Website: apple
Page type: payment
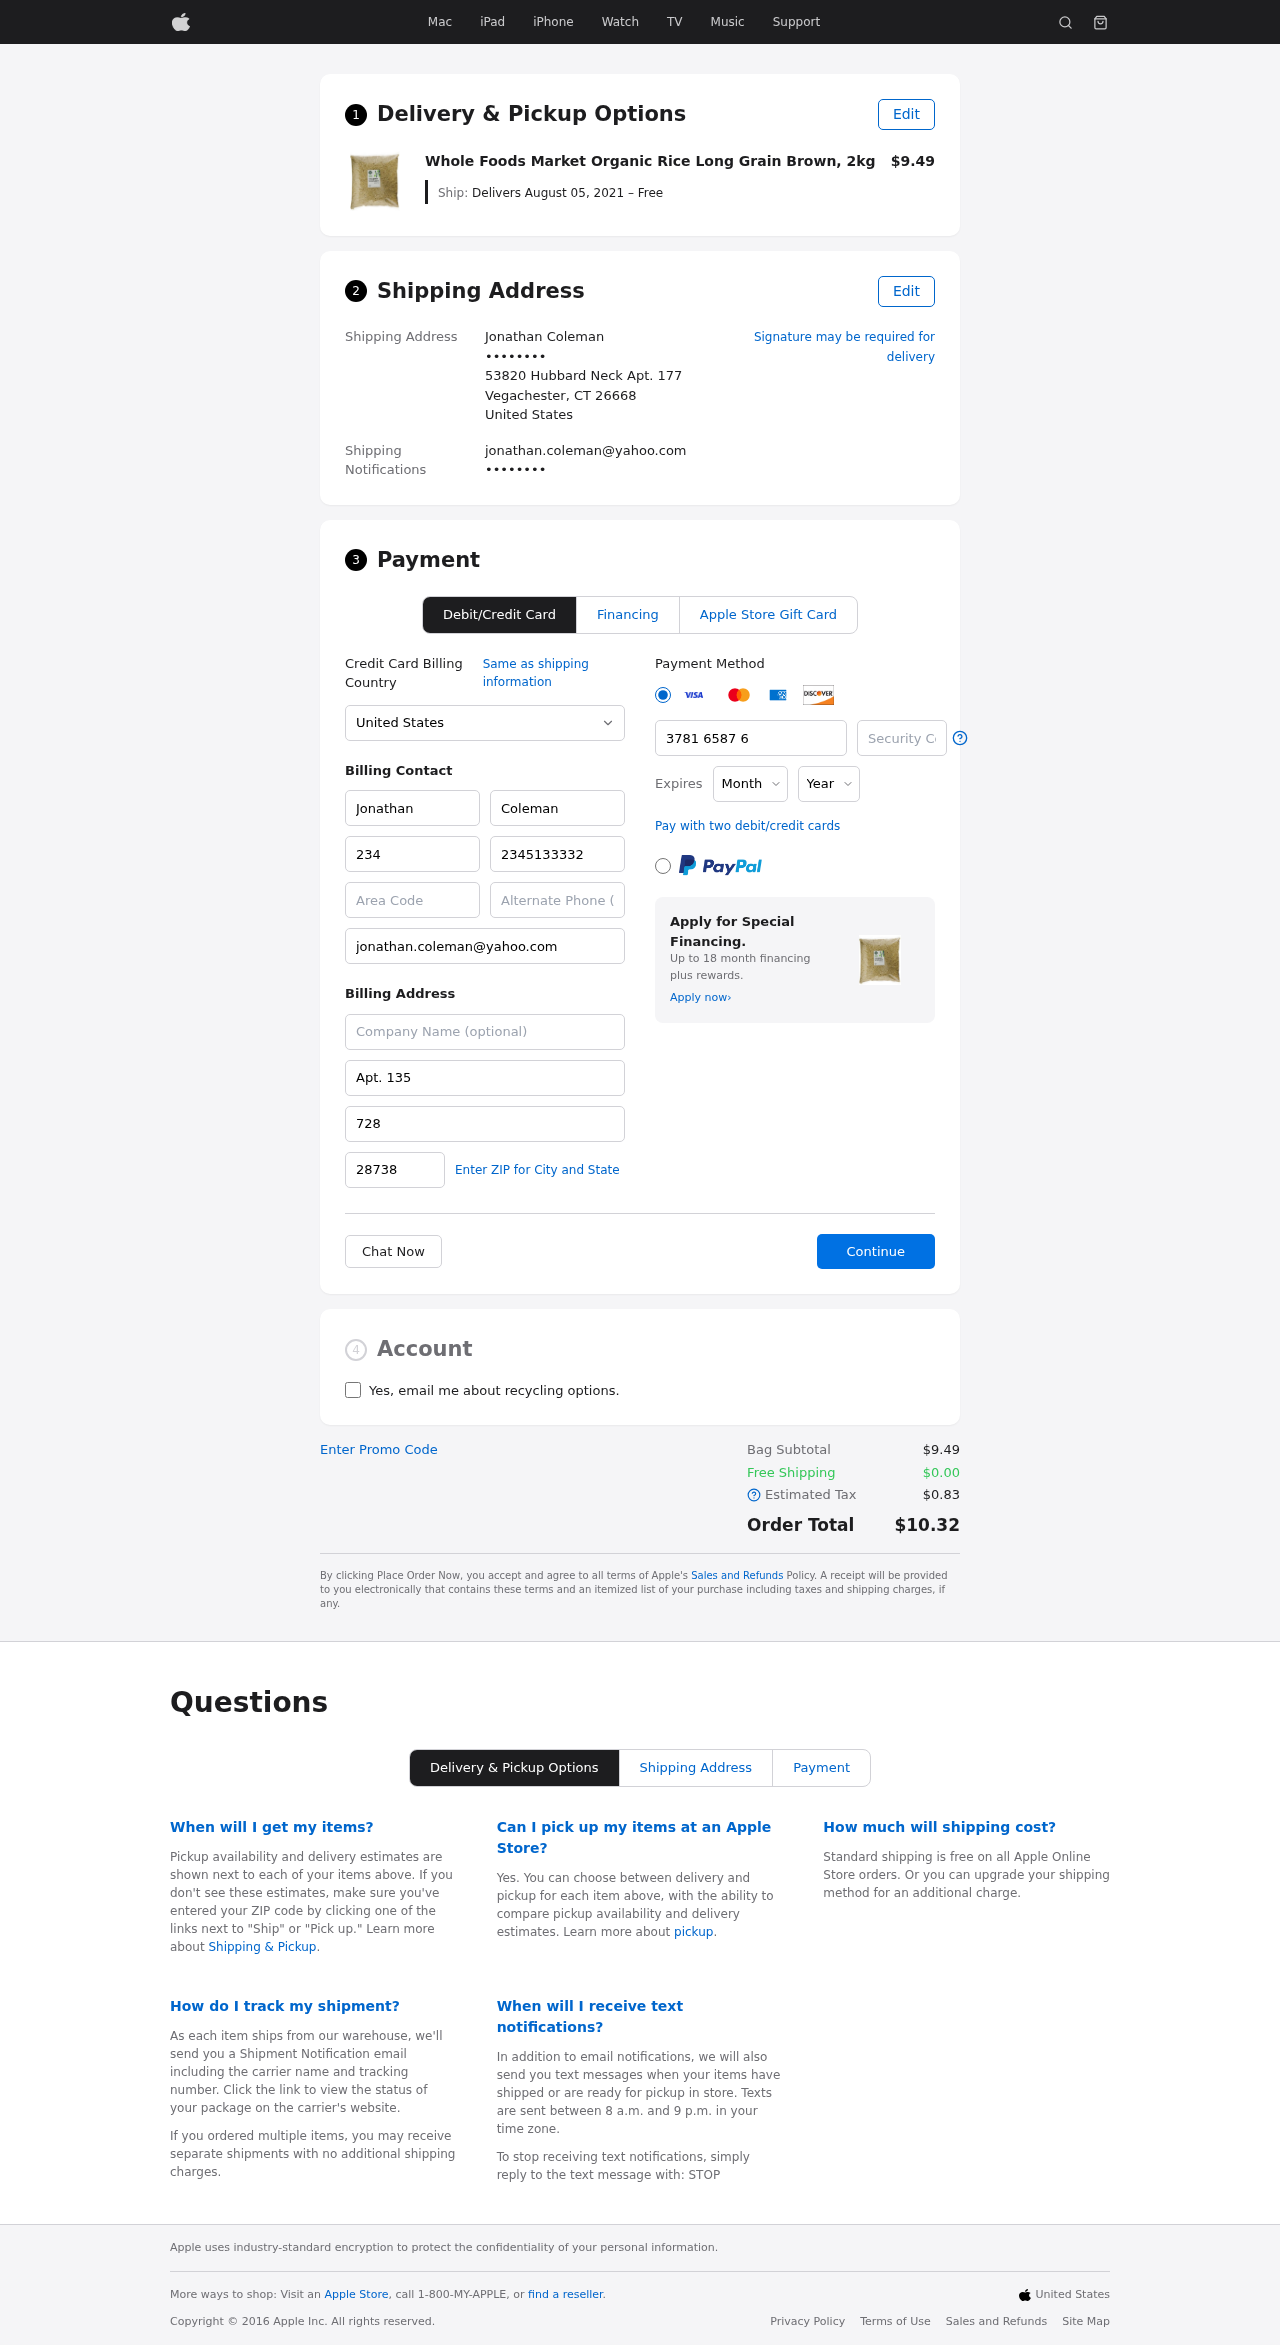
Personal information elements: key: PII_CARD_CVV
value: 4408
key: PII_CARD_EXPIRY_MONTH
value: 01
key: PII_CARD_EXPIRY_YEAR
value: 27
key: PII_CARD_NUMBER
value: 3781 6587 6383 238
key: PII_CITY_STATE_ZIP
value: Vegachester, CT 26668
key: PII_COUNTRY
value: United States
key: PII_EMAIL
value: jonathan.coleman@yahoo.com
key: PII_EMAIL2
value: jonathan.coleman@yahoo.com
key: PII_FIRSTNAME
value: Jonathan
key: PII_FULLNAME
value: Jonathan Coleman
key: PII_LASTNAME
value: Coleman
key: PII_PHONE3
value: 2345133332
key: PII_PHONE_AREA
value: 234
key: PII_POSTCODE2
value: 28738
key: PII_SECURITY_CODE
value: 728
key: PII_STREET
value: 53820 Hubbard Neck Apt. 177
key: PII_STREET2
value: Apt. 135
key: PII_PHONE
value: ••••••••
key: PII_PHONE2
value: ••••••••
Product elements: key: PRODUCT1_NAME
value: Whole Foods Market Organic Rice Long Grain Brown, 2kg
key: PRODUCT1_PRICE
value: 9.49
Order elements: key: ORDER_DELIVERY_DATE
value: Delivers August 05, 2021 – Free
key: ORDER_SUBTOTAL
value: $9.49
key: ORDER_SHIPPING_COST
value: $0.00
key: ORDER_TAX
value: $0.83
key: ORDER_TOTAL
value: $10.32